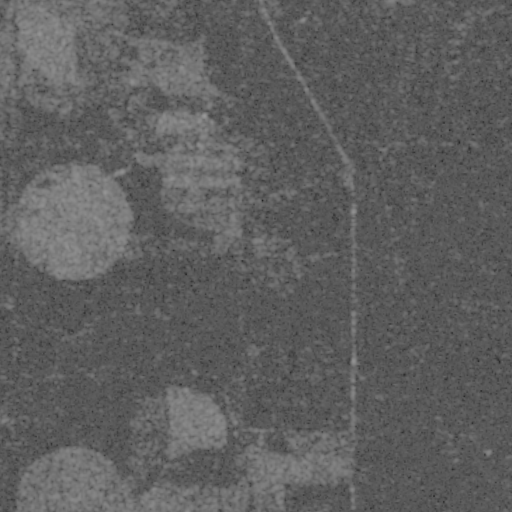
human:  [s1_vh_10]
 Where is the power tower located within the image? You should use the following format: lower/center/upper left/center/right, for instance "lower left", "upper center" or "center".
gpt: The power tower is located in the lower of the image.
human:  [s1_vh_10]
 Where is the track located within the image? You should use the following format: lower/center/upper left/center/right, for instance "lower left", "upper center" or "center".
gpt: There is no track in the image.

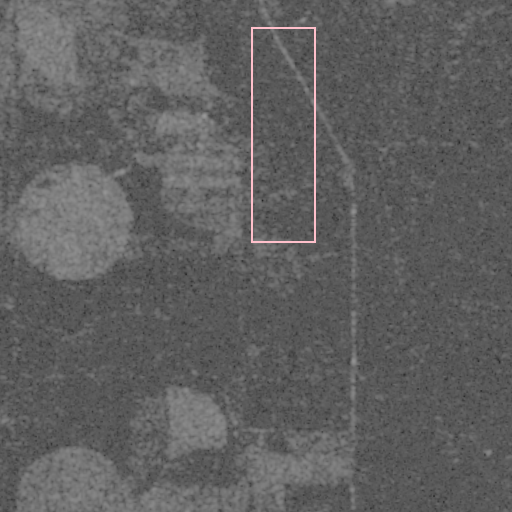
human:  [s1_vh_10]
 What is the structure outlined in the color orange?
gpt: There is no orange outline.
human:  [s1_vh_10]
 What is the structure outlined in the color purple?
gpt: There is no structure outlined in purple.